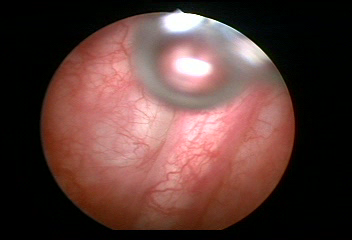
Modality: WLC
Class: Normal mucosa
Bladder cancer association: No